Question: I am new developer in iPhone.
I want to create uibutton.
When I click the button, then the button will be flash like as below.

How to create the flash, when I click my button?
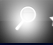
Answer: There is a property of UIButton named . If you set the property to YES, it will show the glow when you touch the button. It's default value is NO.
> [yourButton setShowsTouchWhenHighlighted:YES];